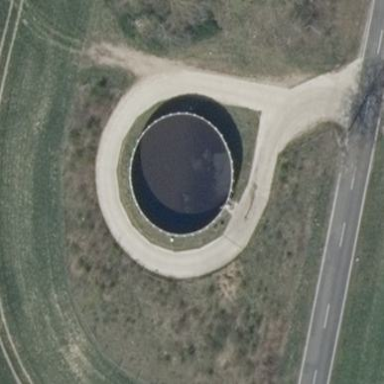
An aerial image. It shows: Storage tank building.